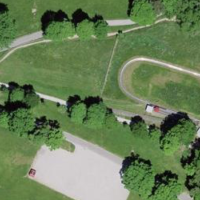
EUNIS habitat code: 24
Species observed at this site:
Cardamine pratensis